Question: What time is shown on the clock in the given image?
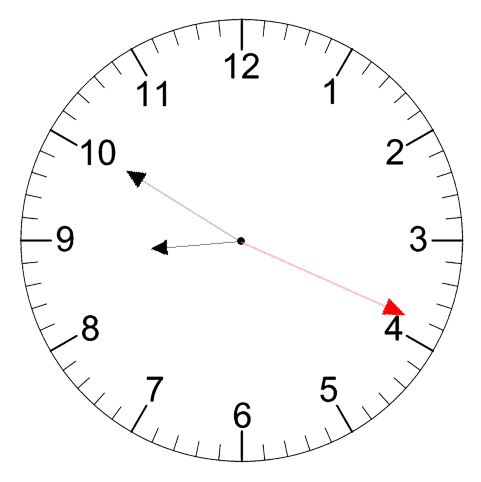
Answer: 08:50:19